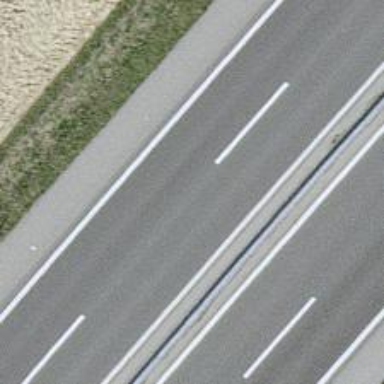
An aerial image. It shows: View of motorway.